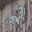
Label: 2